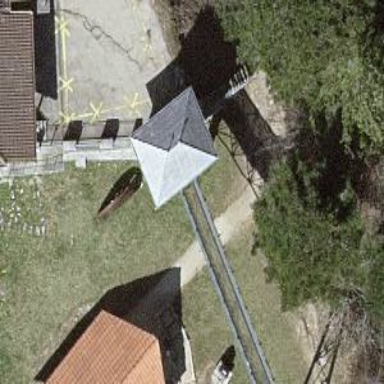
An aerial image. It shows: Full-height turnstile barrier.